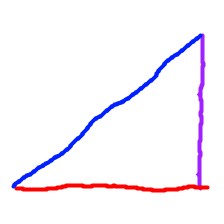
Shape: triangle